Question: I have a stored procedure which creates a temp table, populates, pivots the data and returns the lot to a datatable in my application
The outcome is that this information will be placed in a report and opened by Excel. But when the information is returned there are no column names, just the data within the table.
Is there anyway to include the column names so that they are returned along with the results to the datatable?
I am using SQL Server 2012 with SSMS
Here's the bulk of my stored procedure, for the record the number of columns can vary depending on specific conditions, so I can't hard-code the majority of column names in my application.
'''
SELECT @ColumnName = ISNULL(@ColumnName + ',','')
+QUOTENAME(ChargeName)
FROM (SELECT DISTINCT ChargeName FROM ##chargesTable) AS ChargeName
SET @DynamicPivotQuery =
'SELECT MemberID, FirstName, Surname, CategoryName, TotalAmount, ' + @ColumnName +
' FROM ##chargesTable
PIVOT(MIN(ChargeAmount)
FOR ChargeName IN (' + @ColumnName + ')) AS PivotTable
ORDER BY MemberID'
'''
And this is the output of the table, I don't know what the column names will be from "TotalAmount" onwards

Thanks in advance
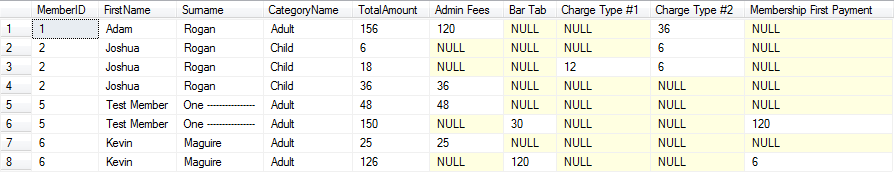
Answer: UPDATE:
Hi, I have managed to overcome this, it turns out that the column headers were being returned to the datatable after all, they weren't just being displayed in my application. I have since been able to solve this. Thanks